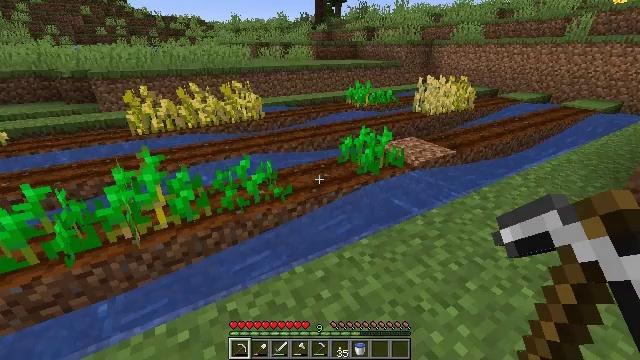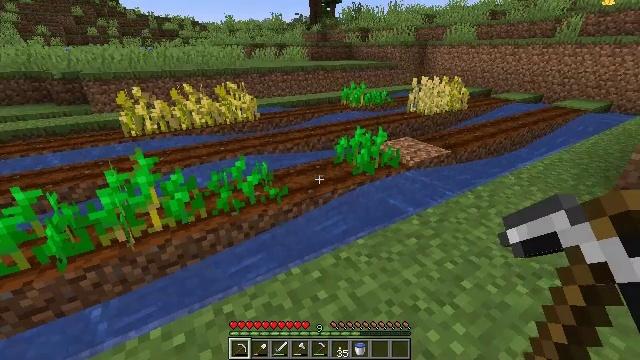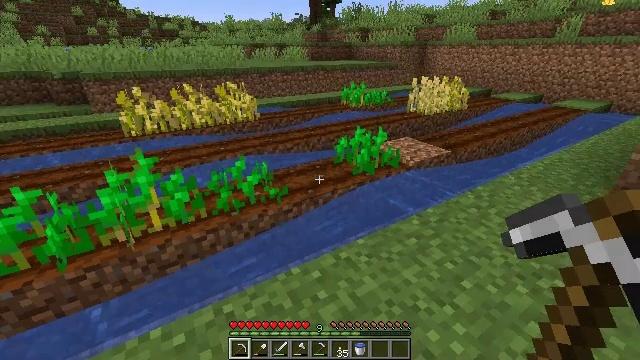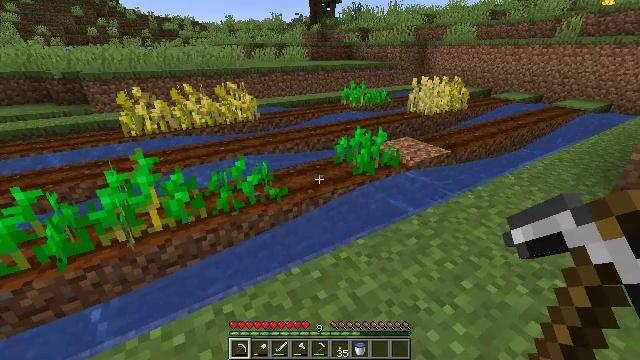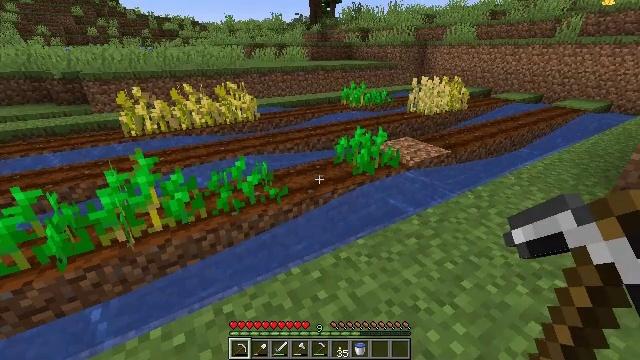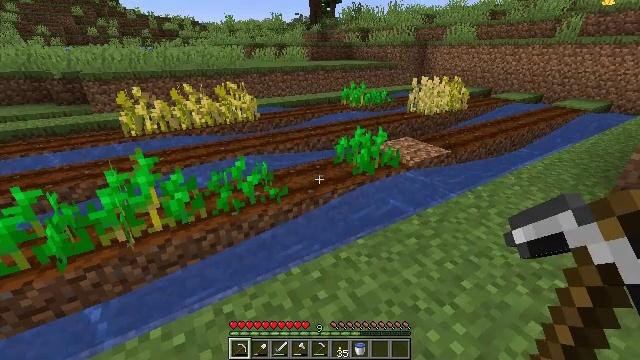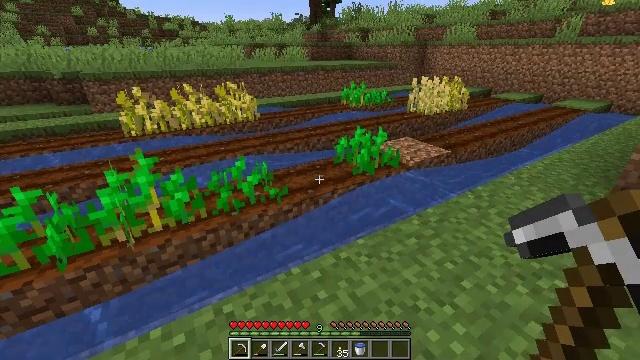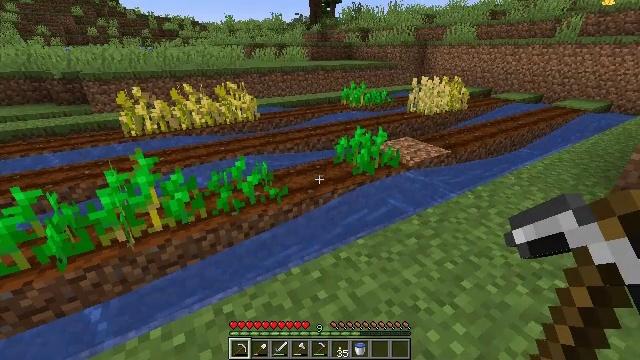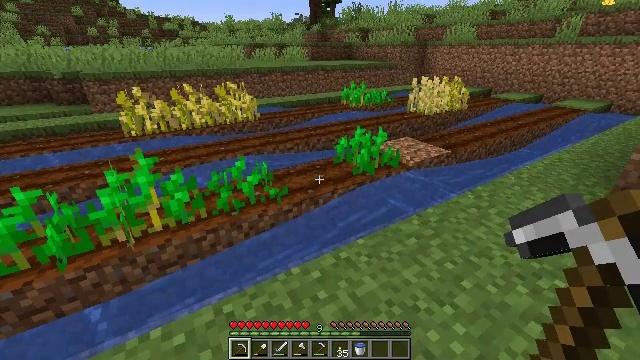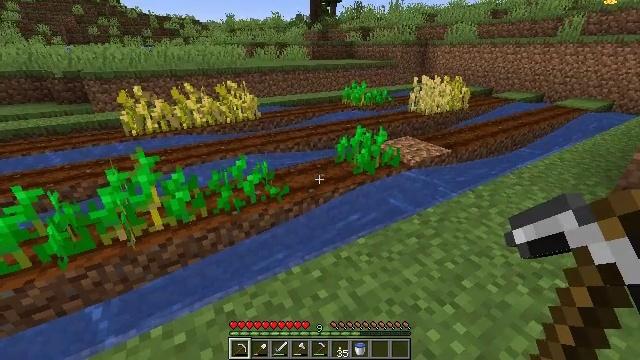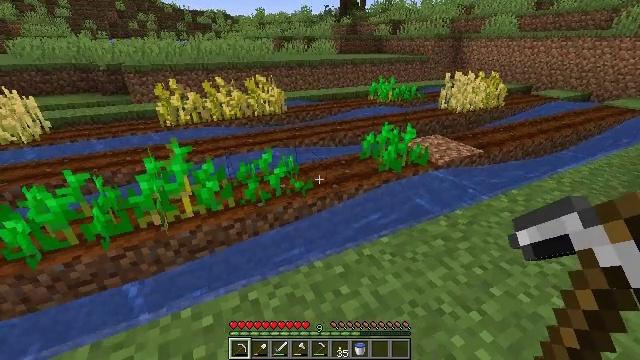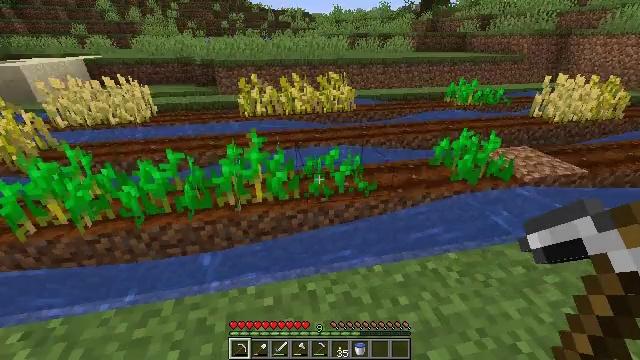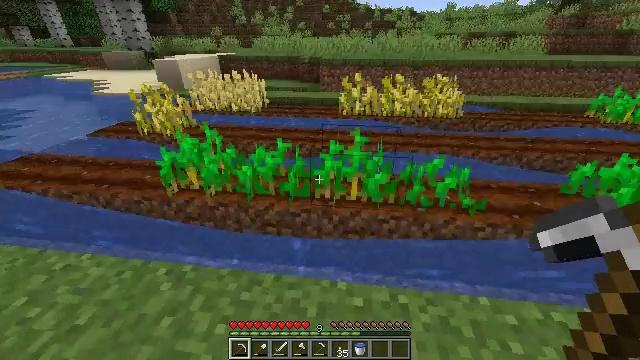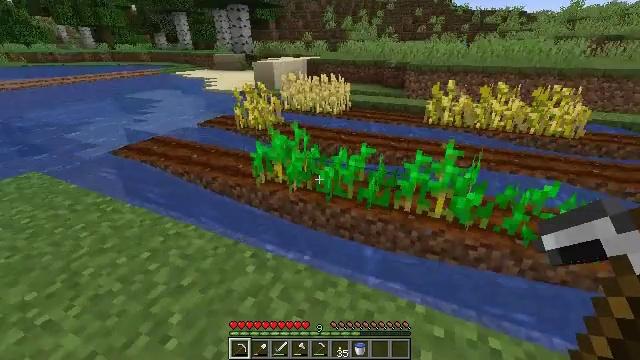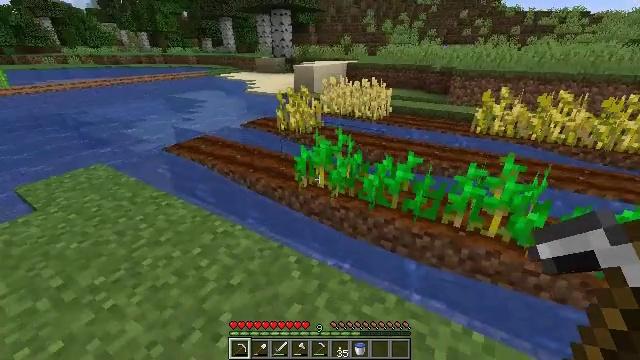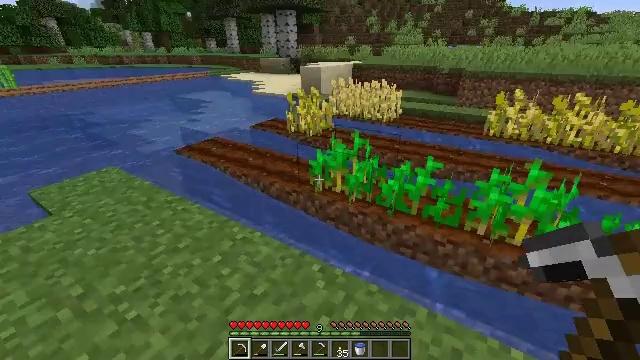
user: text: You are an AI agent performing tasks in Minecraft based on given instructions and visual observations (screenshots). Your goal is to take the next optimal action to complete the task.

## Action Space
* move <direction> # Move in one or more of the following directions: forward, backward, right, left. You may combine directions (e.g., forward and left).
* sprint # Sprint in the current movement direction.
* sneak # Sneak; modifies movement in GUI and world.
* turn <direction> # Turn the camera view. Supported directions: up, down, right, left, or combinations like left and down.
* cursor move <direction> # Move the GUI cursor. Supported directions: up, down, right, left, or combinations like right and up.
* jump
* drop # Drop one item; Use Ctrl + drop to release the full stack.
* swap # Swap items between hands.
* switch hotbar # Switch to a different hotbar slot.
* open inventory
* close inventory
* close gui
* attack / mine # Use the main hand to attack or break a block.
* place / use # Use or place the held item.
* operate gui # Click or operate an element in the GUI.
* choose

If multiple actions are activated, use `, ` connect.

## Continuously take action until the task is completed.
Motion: motion action
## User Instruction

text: Collect wheat crops.
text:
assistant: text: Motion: turn right
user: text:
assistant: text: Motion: no_op
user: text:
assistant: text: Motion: no_op
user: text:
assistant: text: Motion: no_op
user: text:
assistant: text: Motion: no_op
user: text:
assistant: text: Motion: no_op
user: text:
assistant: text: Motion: no_op
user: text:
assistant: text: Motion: no_op
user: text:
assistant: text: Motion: no_op
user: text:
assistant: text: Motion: move left, turn left and down
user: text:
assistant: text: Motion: move left, turn left
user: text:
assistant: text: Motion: move left, turn left
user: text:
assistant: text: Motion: move left, turn left
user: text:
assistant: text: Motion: move left, turn left
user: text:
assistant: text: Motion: move forward and move left
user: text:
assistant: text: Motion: move forward and move left
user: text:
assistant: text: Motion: move forward and move left
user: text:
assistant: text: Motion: move forward and move left
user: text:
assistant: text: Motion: move forward and move left
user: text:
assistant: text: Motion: move forward and move left
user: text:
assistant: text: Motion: move forward and move left
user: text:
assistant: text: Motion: move forward and move left
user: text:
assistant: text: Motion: move forward and move left
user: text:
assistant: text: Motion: move forward and move left, turn right
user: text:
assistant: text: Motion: move forward and move left, turn right
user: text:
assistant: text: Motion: move forward and move left, turn right
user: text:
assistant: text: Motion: move forward and move left, turn right
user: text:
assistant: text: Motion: move forward and move left, turn right
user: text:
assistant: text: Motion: move forward and move left, turn right
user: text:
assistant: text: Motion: move forward and move left